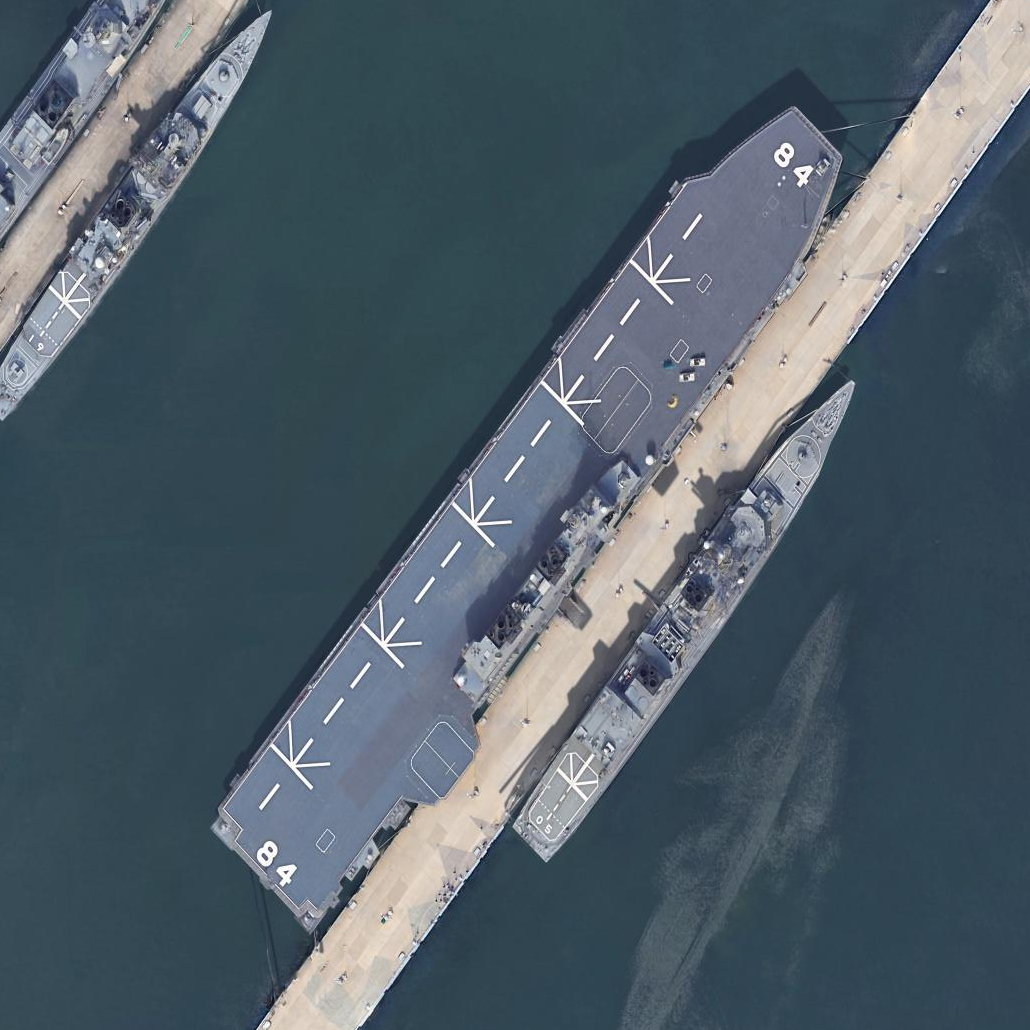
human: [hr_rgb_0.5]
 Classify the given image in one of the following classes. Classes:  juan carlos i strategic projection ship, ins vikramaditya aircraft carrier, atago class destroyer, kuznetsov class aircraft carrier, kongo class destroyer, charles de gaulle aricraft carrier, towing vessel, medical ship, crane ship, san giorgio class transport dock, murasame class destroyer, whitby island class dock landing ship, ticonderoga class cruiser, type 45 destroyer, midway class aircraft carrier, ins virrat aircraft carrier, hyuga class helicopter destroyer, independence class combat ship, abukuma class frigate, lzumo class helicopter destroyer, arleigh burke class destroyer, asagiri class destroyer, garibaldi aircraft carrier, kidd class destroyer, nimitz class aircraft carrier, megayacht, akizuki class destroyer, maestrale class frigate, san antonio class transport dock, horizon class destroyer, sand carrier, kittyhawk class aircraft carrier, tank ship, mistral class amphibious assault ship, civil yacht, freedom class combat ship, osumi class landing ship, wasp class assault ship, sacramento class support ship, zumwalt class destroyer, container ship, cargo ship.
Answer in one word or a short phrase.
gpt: Lzumo class helicopter destroyer